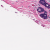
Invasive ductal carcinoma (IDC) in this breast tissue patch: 0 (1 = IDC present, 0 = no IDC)